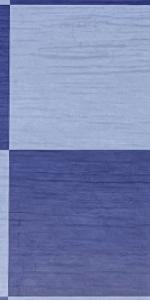
Label: Empty